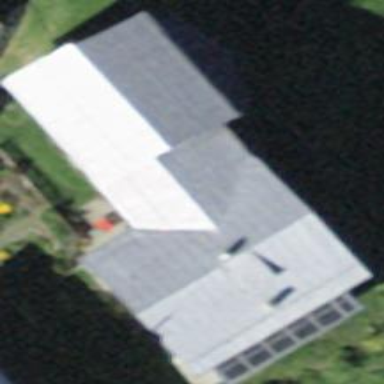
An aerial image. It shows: Building.